Question: I'm write this code for read csv file:
'''
var reader = new StreamReader(File.OpenRead(@"C: est.csv"));
List<string> listA = new List<string>();
List<string> listB = new List<string>();
while (!reader.EndOfStream)
{
var line = reader.ReadLine();
var values = line.Split(';');
listA.Add(values[0]);
listB.Add(values[1]);
}
'''
and my sample csv file recode here:
'''
stn nmwnh `mlyt dwrh Swrt Hsb- dwrh wl sl 1393 1393,01,01 1393,03,01'enter code here'
'''
when i debug the my program,i get this data from up sample line:
'''
,
'''
what happen?why can i see really data from csv file?
When i open file into the visual studio i see this:

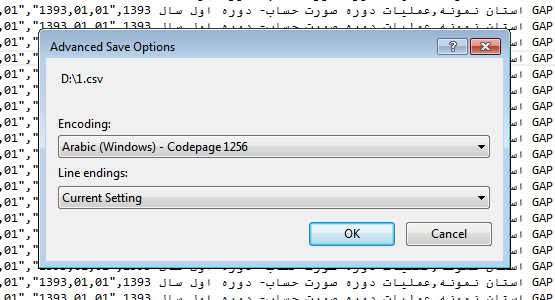
Answer: If this has to be done only once, the easiest way would be to open you CSV file and convert it to Unicode text.
Open CSV file in Visual Studio and do following:
'Choose File -> Advanced Save Options -> Choose 'Unicode (UTF-8 with signature) - Codepage 65001' -> Save the file and try again'.
According to MSDN, Stream reader should be able to pick up correct encoding.
> The StreamReader object attempts to detect the encoding by looking at
the first three bytes of the stream. It automatically recognizes
UTF-8, little-endian Unicode, and big-endian Unicode text if the file
starts with the appropriate byte order marks.
Change code to:
'''
var reader = new StreamReader(File.OpenRead(@"C: est.csv"), Encoding.GetEncoding(1256));
'''